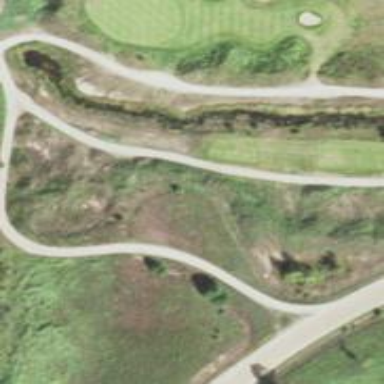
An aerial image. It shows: Service road designated as golf cart path.